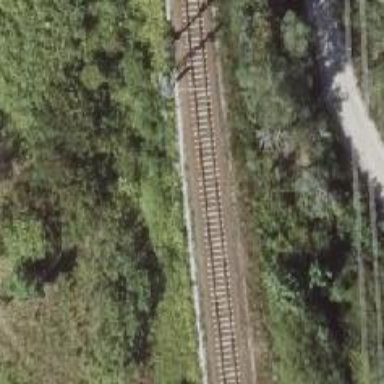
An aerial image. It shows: Rail line with electrified contact lines on embankment.